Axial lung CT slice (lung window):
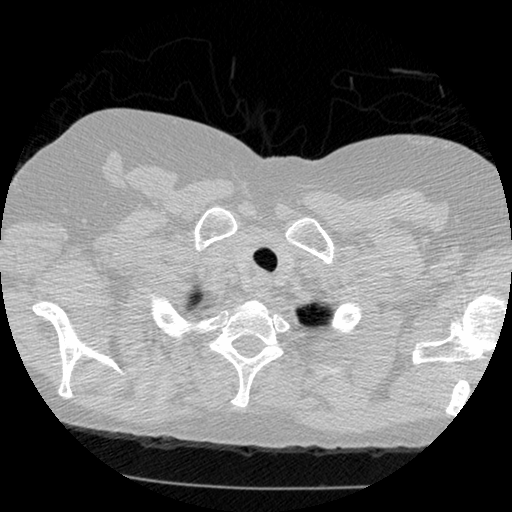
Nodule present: no